Interaction volume radius: 5 \u00c5
Interaction volume height: 15 \u00c5
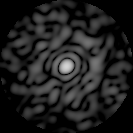
Disorder parameter: 0.8553